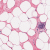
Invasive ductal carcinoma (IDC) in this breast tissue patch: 0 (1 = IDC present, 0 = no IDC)